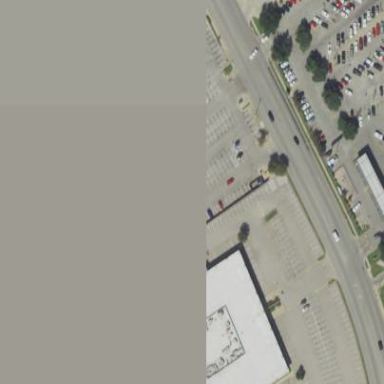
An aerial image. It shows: Parking area.